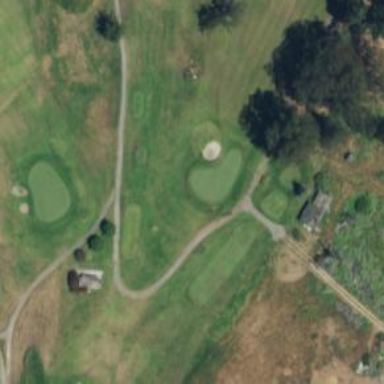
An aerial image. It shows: Golf hole.